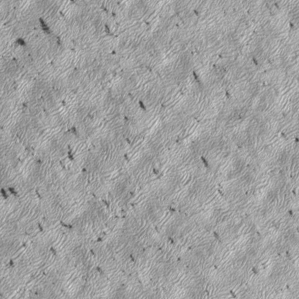
Label: frost